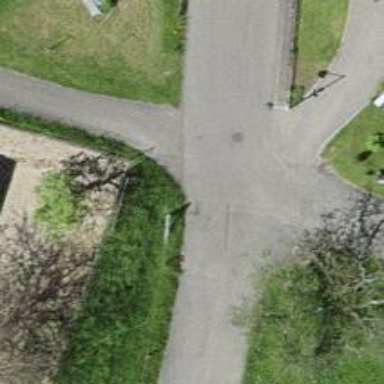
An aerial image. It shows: Tertiary road.